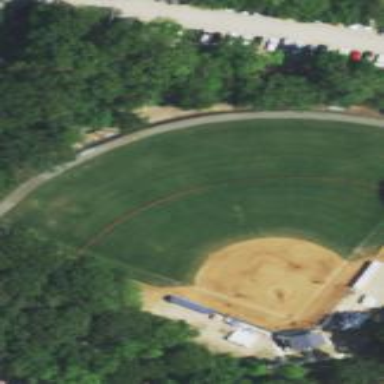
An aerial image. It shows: Baseball pitch for leisure land activities.